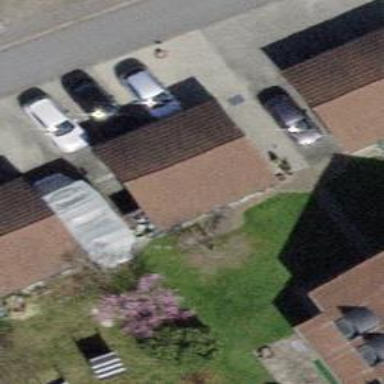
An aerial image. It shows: Garage building.